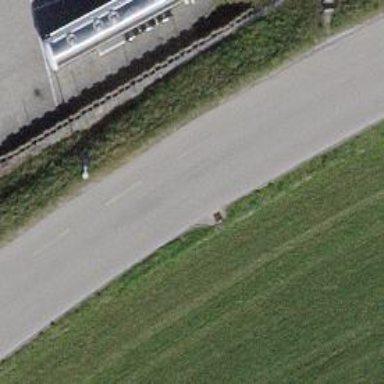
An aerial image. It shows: Unclassified road with asphalt surface.